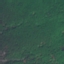
Land use / land cover class: Forest